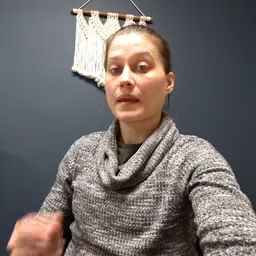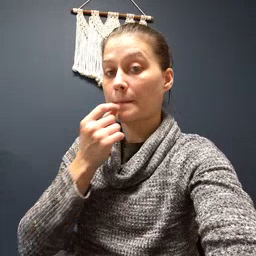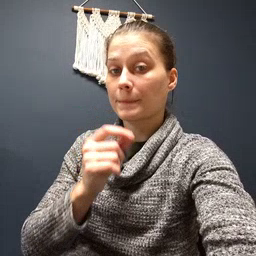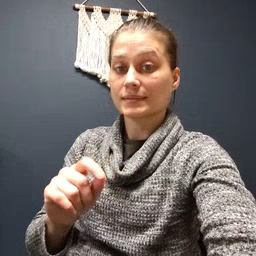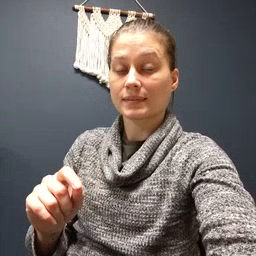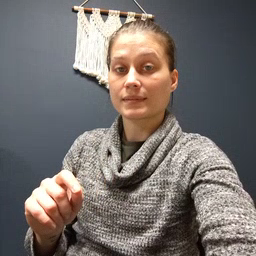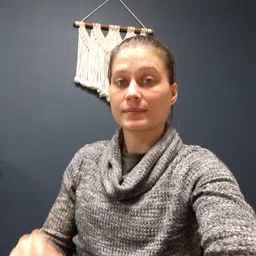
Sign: pencil